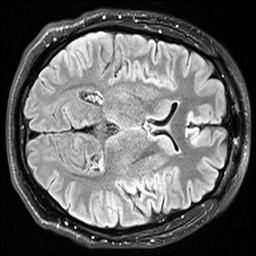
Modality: FLAIR
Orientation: axial
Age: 29
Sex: male
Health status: healthy
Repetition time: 12 s
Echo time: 0.095 s